Field crop: maize
Growth stage: 2
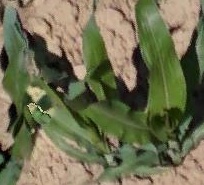
Species: maize